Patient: sex M, age 48
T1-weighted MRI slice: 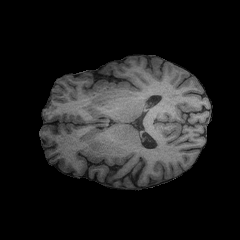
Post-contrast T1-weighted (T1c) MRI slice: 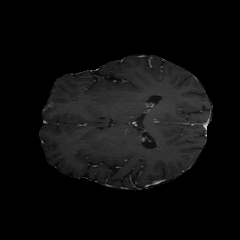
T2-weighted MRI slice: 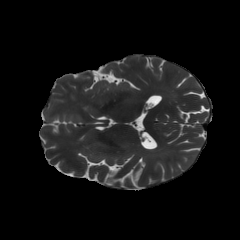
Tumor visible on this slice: no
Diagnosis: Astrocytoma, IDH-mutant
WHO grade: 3